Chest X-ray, PA view. Patient: 77 years old, sex F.
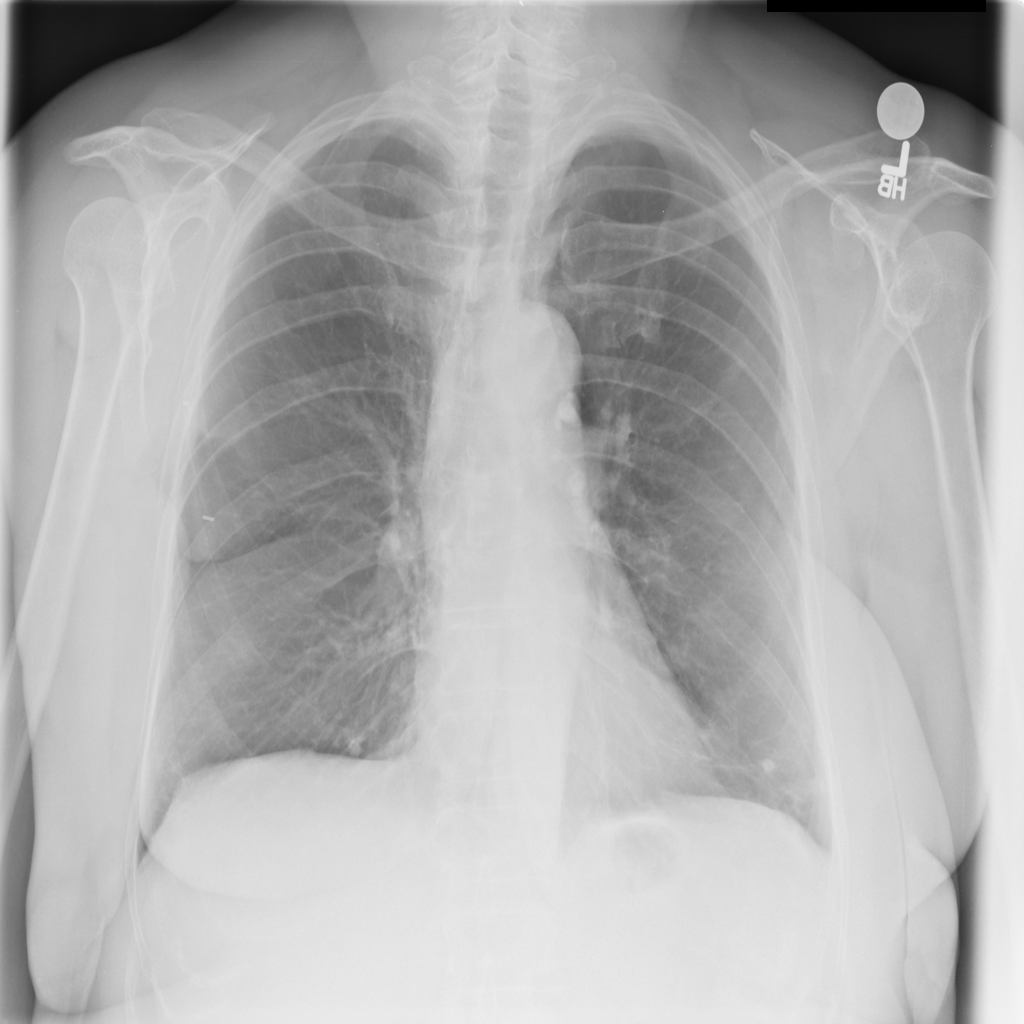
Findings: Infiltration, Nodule